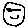
Label: smiley face